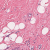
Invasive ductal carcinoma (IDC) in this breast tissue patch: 0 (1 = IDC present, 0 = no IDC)